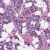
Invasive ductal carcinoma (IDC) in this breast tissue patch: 1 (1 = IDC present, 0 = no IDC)